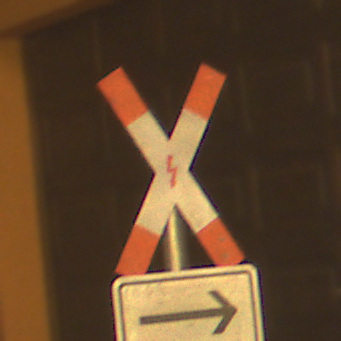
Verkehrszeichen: Andreaskreuz
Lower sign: RichtungsangabeDurchPfeile4
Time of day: Night
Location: Outdoor (Urban)
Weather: Clear
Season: NotSpecified
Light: Artificial